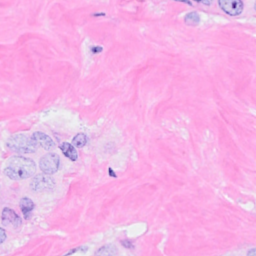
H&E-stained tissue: Breast